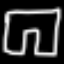
Label: pants